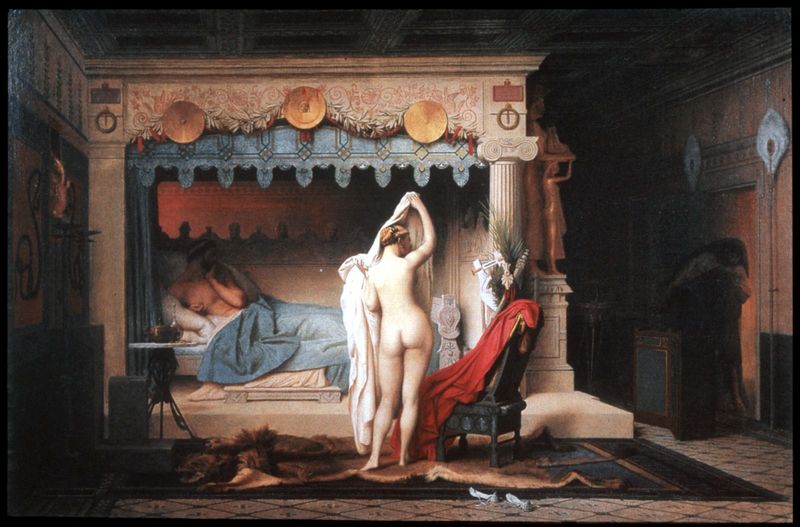
Titel: Kandaules
Künstler: Jean-Léon Gérôme
Institution: Puerto Rico, Museo de Arte
Schlagwörter: akt, blau, körper, mann, nackt, frau, rücken, tisch, tür, weiss, zimmer, rot, tuch, ornament, teppich, wand, kleidung, stehen, vorhang, boden, gold, stehend, decke, instrumente, person, skulptur, fell, liegen, schuhe, bett, schlafzimmer, erotik, erotisch, nacktheit, antike, orientalisch, scheiben, sex, baldachin, löwe, klassik, beistelltisch, geschlechtsverkehr